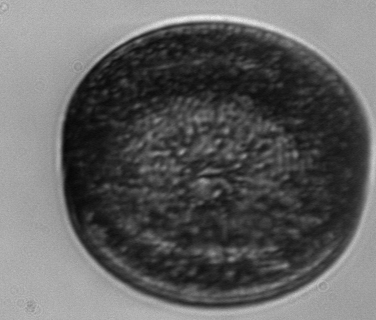
Label: Coscinodiscus